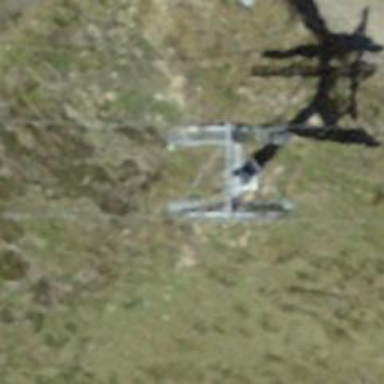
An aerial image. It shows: Pylon used for aerialway.